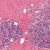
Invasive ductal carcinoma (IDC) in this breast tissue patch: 0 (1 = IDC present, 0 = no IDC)